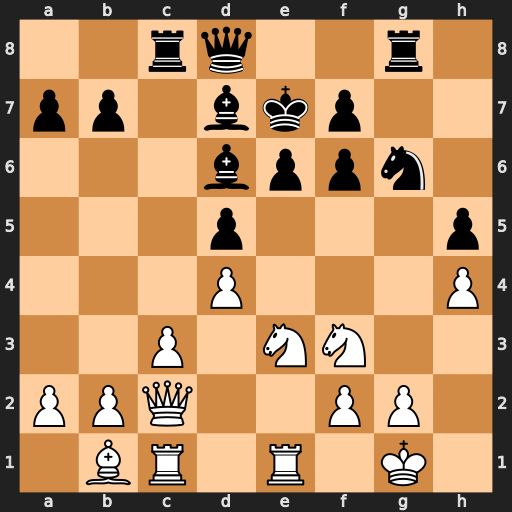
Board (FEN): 2rq2r1/pp1bkp2/3bppn1/3p3p/3P3P/2P1NN2/PPQ2PP1/1BR1R1K1
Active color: w
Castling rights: -
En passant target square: -
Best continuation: Nf5+ Kf8 Nxd6